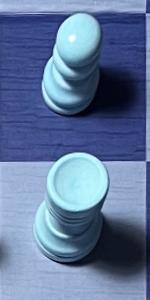
Label: Rook_White